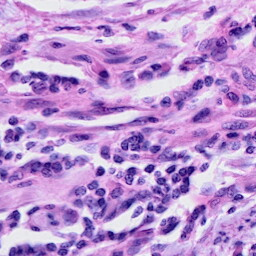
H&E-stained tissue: Cervix